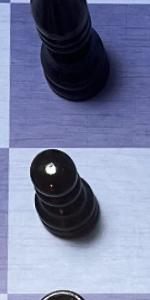
Label: Pawn_Black